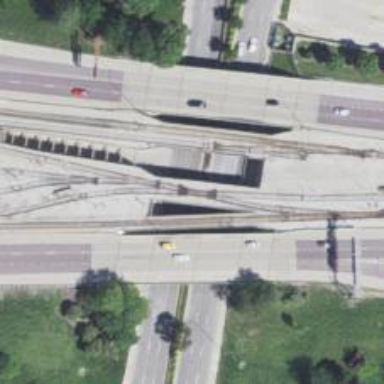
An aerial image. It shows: Bridge over electrified rail yard.